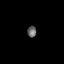
Tissue: skin
Cell type: Epithelial cells
Senescence score: 0.2746
Nuclear area (px): 104
Mean DAPI intensity: 98.385